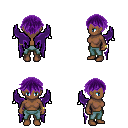
a pixel art fantasy rpg character, female body template, human, dark skin, purple wings, teal pants, purple short bangs hairstyle, bracelets, four views (front, back, left, right), 2x2 character sprite sheet, small pixel art, hard edges, no anti-aliasing